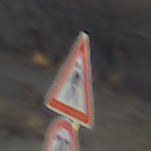
Verkehrszeichen: FussgaengerRechts
Zusatzzeichen unten: Geschwindigkeit20
Umgebung: Outdoor, Nature
Tageszeit: SunriseSunset
Wetter: PartlyCloudy
Licht: Natural
Jahreszeit: NotSpecified
Kontrast: HighContrast